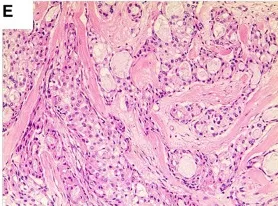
Chest enhanced CT, bronchoscopy, pathological image, and immunohistochemistry assay of case 1. (F) Photomicrograph shows positive immunohistochemical staining for CK (magnification x 100).
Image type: pathology (h&e)